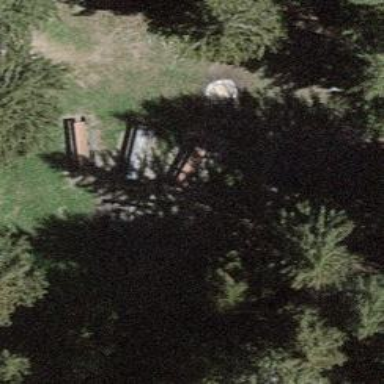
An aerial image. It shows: Picnic table located in leisure land area.